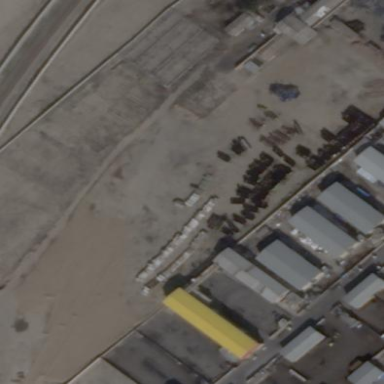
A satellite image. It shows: Industrial area.